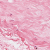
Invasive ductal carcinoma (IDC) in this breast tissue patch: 0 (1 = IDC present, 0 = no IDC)